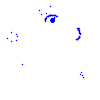
Particle: kaon